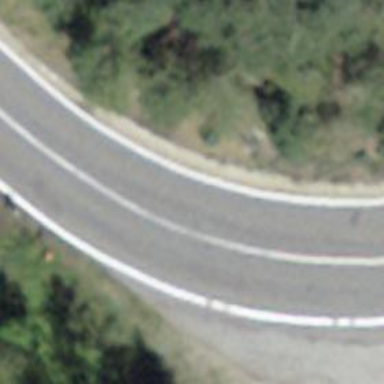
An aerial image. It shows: Asphalt road classified as primary highway.